Current action and preconditions to check: trajectory_clear

Your task: For each precondition in the list above, predict whether it will hold at this action.

Consider the current scene as observed from the mobile robot's camera, and analyze the predicted future states of all dynamic agents (e.g., people, animals, vehicles, or any moving entities) within the NEXT SECOND.

IMPORTANT: Only answer "very likely" if you are absolutely certain—based on strong, clear evidence—that a dynamic agent will violate the precondition in the predicted future state. Do NOT answer "very likely" for unlikely, ambiguous, or low-probability risks.

Ask yourself for each precondition: Is there a high probability, with clear and convincing evidence, that the predicted future states of any dynamic agent will interfere with the predicted future state of the currently executing action within the NEXT SECOND, causing that precondition to fail?

Assess the risk level based on these predictions. Use "likely" or "very likely" if motions create a clear risk of interference.

Use "neutral" or "improbable" if agents are nearby but their predicted paths are clearly diverging or non-conflicting.

Failure Risk Categories: "very improbable", "improbable", "neutral", "likely", "very likely"

Answer Format: Output ONLY the probability_of_failure value from these categories: "very improbable", "improbable", "neutral", "likely", "very likely"

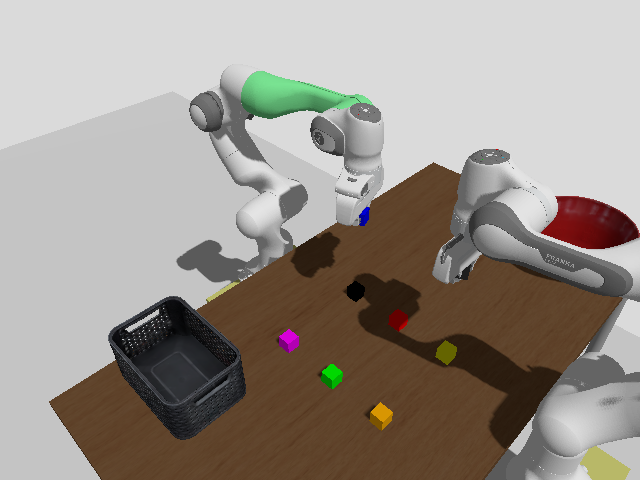

Answer: very improbable